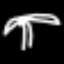
Label: palm tree